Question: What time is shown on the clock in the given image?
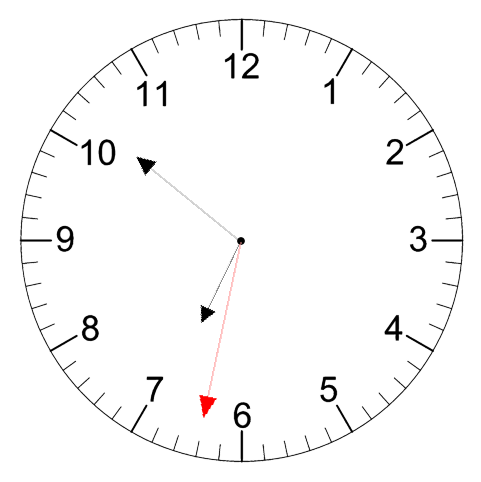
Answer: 06:51:32